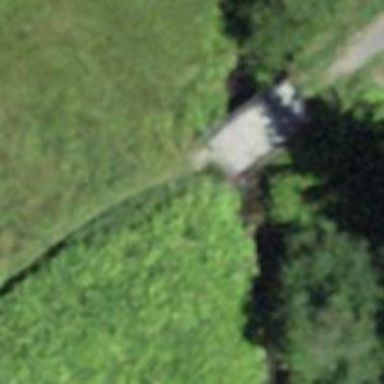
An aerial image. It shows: Track road on bridge.